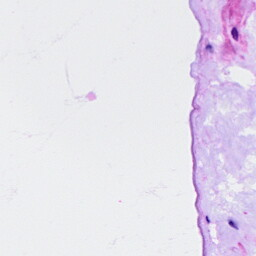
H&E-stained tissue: Ovarian